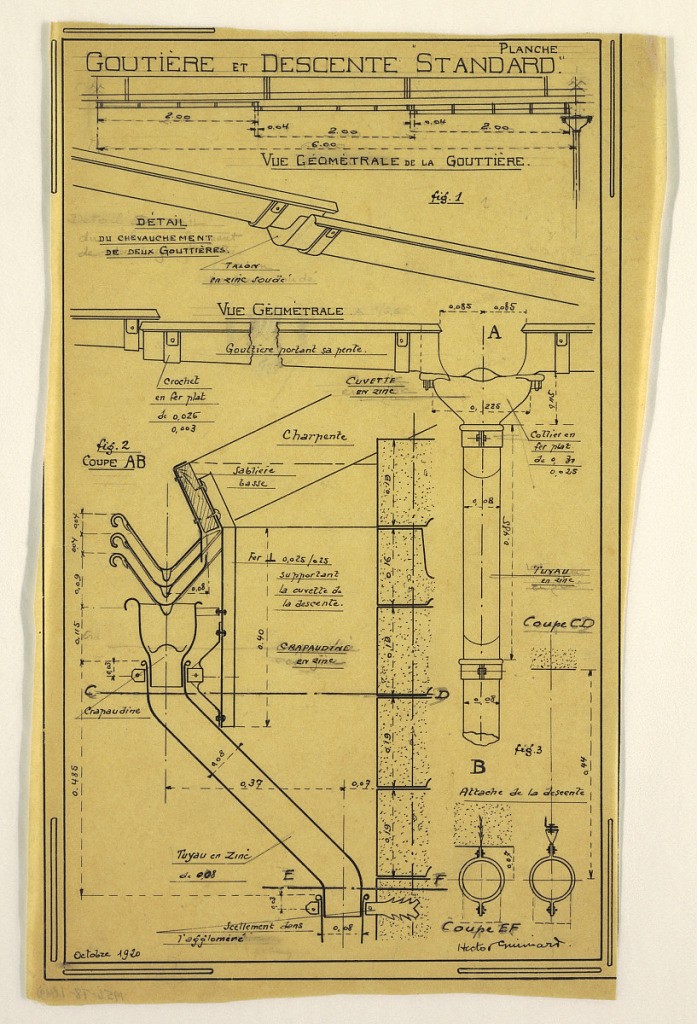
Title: Design for a Mass-Operational House Designed by Hector Guimard, Drainspout Construction
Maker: Hector Guimard, French, 1867–1942
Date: October 1920
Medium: Pen and black ink, graphite on tracing paper
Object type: Drawing
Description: Design for a mass-operational house by Guimard, detailing the construction of the drainspout and gutters.